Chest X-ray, PA view. Patient: 75 years old, sex F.
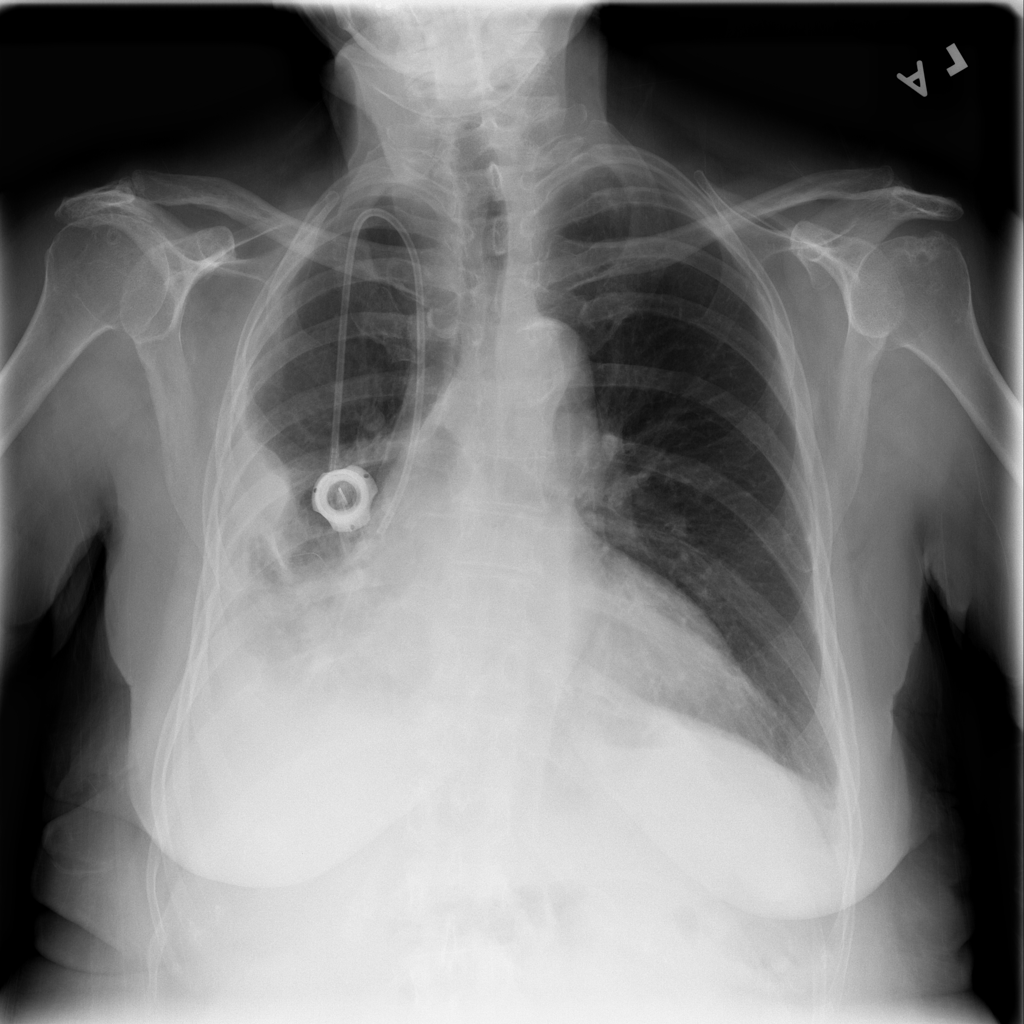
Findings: Effusion